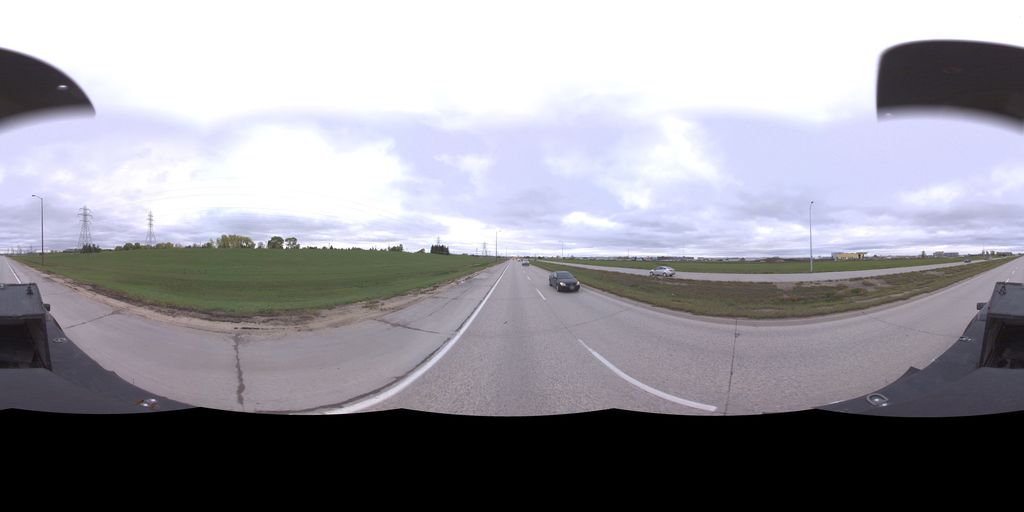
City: winnipeg